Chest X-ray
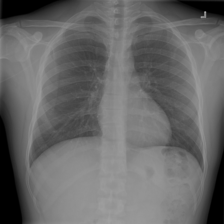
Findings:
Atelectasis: negative
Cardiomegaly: negative
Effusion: negative
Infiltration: positive
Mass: negative
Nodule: negative
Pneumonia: negative
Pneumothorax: negative
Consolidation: negative
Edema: negative
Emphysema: negative
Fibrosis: negative
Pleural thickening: negative
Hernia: negative